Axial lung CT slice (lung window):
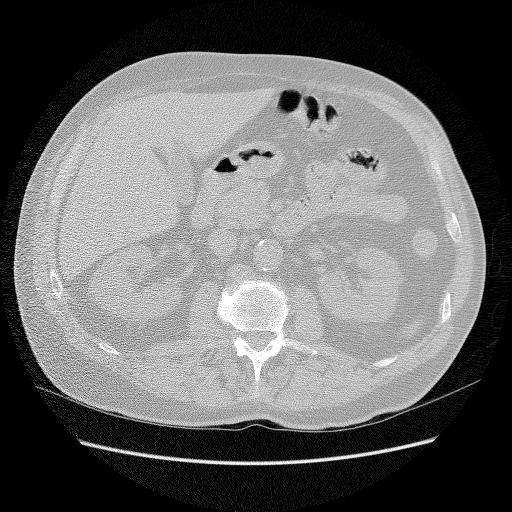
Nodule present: no